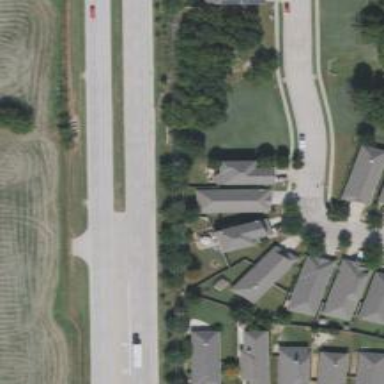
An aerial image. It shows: Secondary link road.